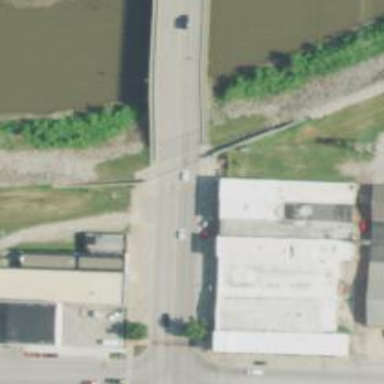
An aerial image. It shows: Footway on bridge.